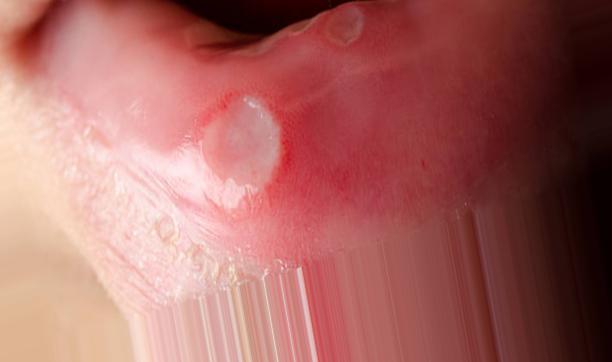
Condition: Mouth Ulcer